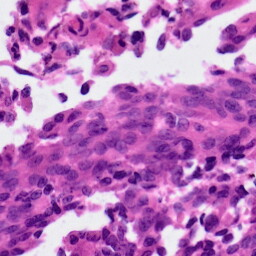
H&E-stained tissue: Ovarian